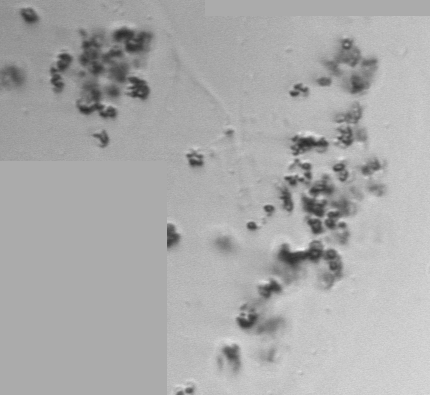
Label: Phaeocystis